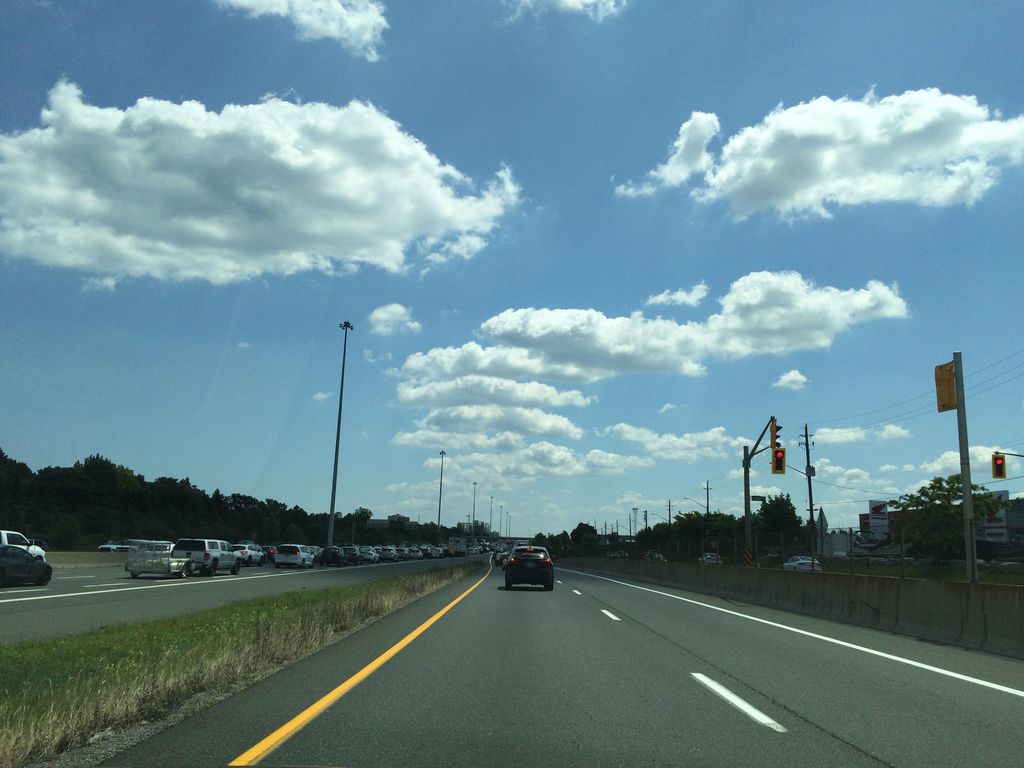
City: hamilton